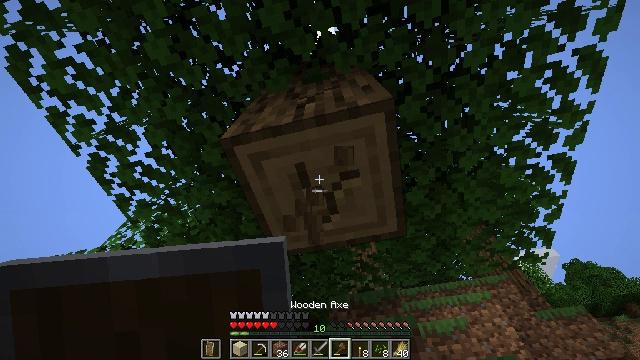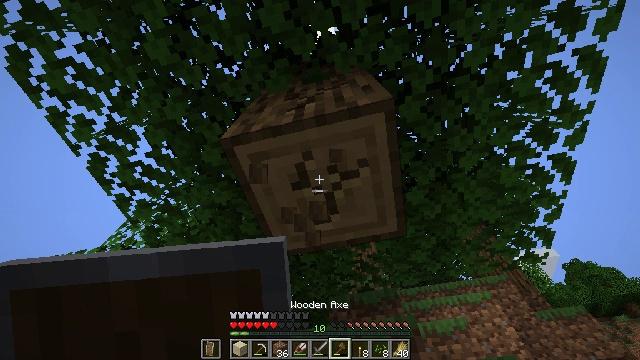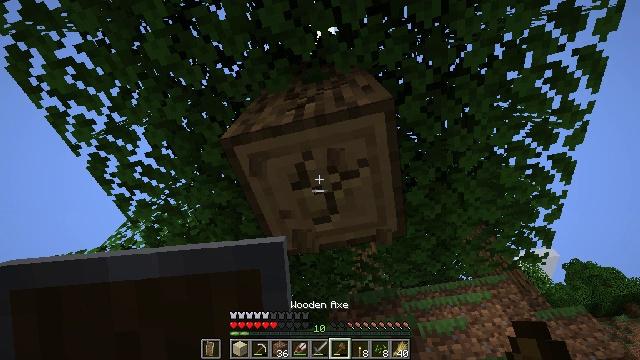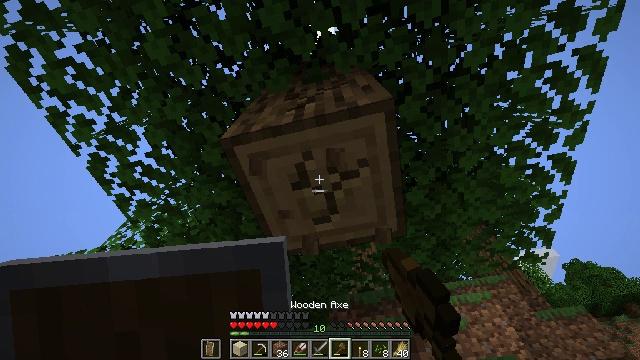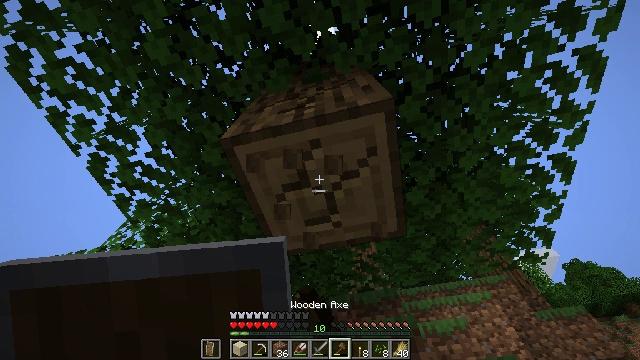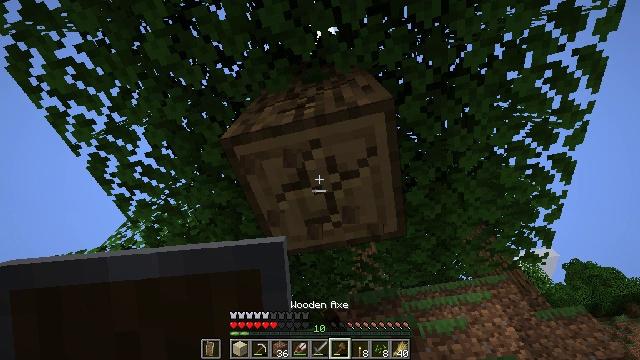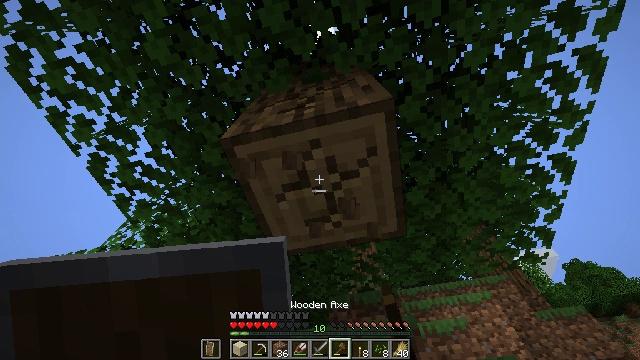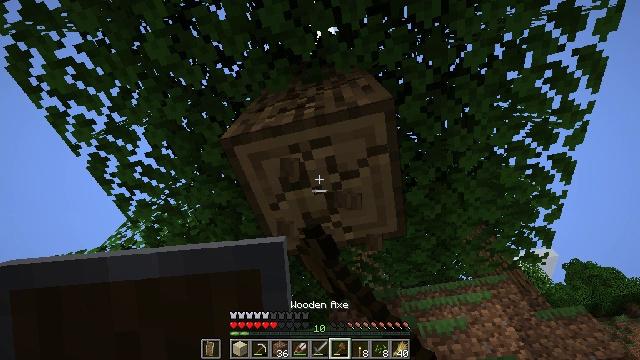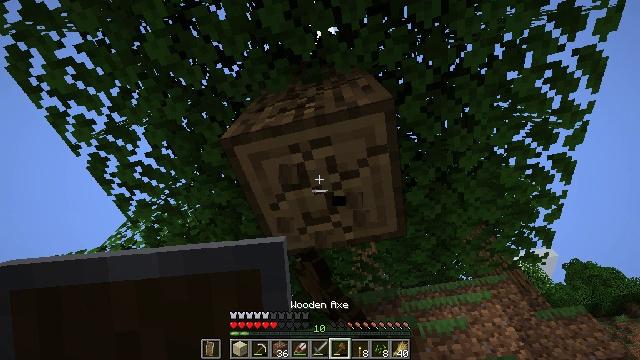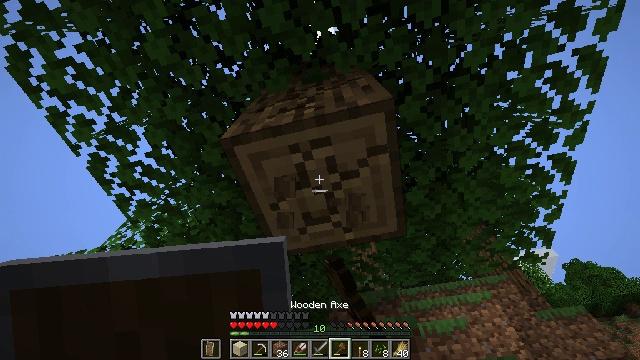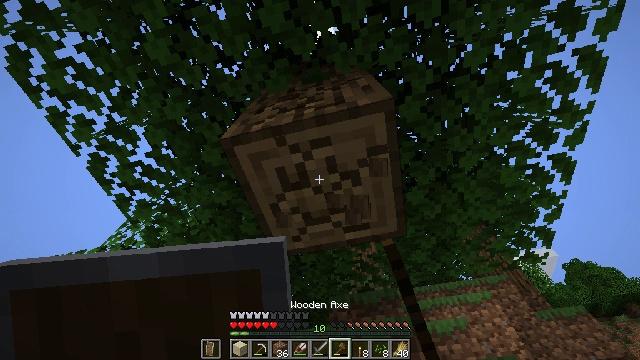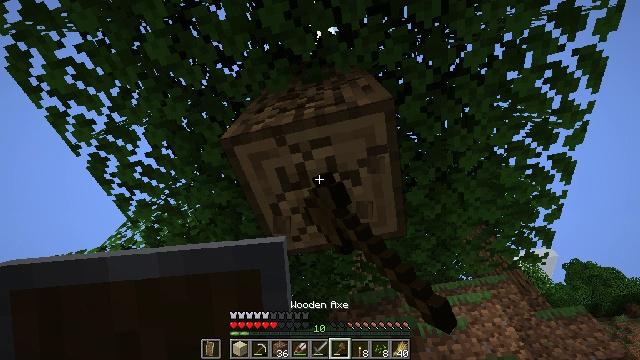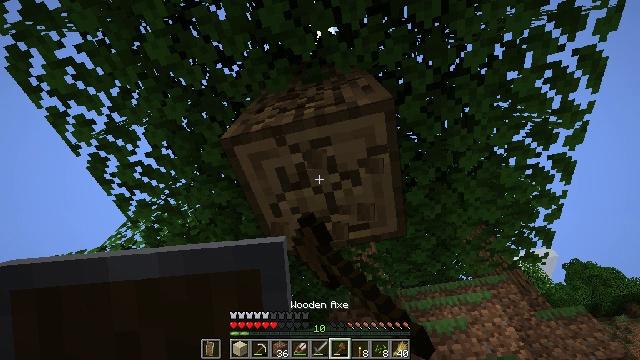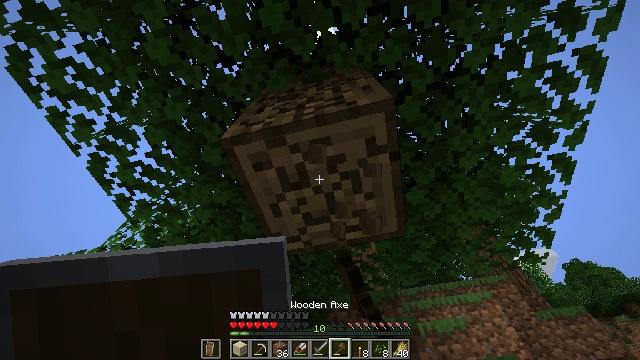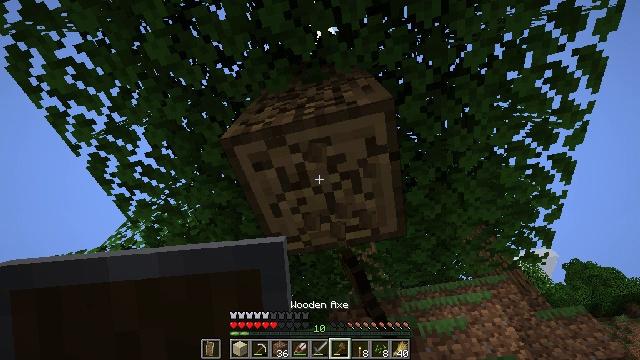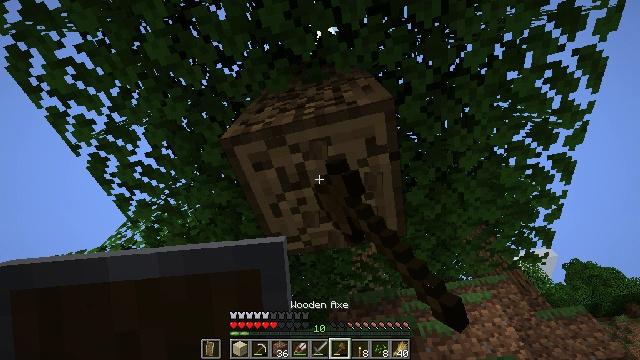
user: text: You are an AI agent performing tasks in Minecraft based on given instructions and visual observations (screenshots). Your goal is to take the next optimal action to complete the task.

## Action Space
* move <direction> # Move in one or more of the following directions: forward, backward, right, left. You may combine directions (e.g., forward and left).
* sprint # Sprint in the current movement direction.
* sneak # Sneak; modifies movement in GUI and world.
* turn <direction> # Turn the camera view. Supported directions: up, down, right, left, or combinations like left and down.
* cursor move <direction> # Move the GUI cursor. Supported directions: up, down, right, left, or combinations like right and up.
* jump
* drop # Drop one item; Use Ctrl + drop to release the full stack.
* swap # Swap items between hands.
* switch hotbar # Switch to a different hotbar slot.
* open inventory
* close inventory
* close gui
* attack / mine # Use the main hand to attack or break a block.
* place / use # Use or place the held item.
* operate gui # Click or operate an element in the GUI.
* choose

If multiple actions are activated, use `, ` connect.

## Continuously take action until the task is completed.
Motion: motion action
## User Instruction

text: Mine the oak log.
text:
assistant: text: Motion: attack / mine
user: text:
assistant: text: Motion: attack / mine
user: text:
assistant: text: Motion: attack / mine
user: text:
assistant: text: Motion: attack / mine
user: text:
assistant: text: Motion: attack / mine
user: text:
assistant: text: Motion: attack / mine
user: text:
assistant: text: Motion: attack / mine
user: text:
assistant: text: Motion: attack / mine
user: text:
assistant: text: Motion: attack / mine
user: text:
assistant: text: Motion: attack / mine
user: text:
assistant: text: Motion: attack / mine
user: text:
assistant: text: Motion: attack / mine
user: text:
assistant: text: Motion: attack / mine
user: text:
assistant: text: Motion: attack / mine
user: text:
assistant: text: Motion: attack / mine
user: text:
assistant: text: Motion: attack / mine
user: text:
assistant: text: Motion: attack / mine
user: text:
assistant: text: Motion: attack / mine
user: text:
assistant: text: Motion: attack / mine
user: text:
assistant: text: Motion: attack / mine
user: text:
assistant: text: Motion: attack / mine
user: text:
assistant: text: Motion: attack / mine
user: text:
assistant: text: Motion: attack / mine
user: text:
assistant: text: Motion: attack / mine